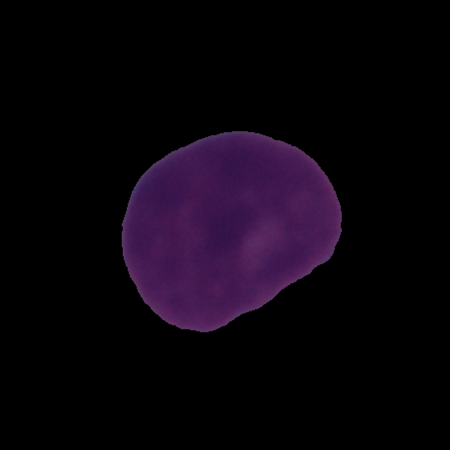
Label: cancer